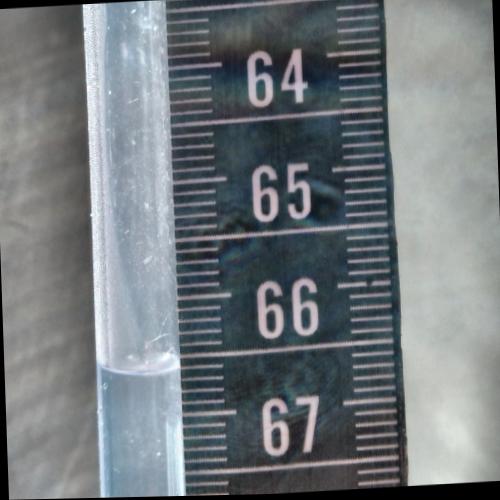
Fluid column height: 66.6 cm